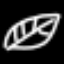
Label: leaf